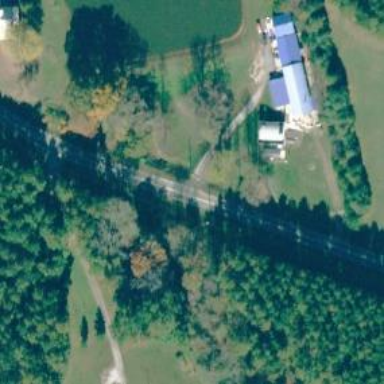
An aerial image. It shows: Culvert tunnel.